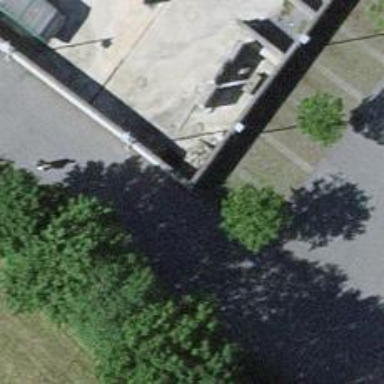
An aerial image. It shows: Retaining wall.